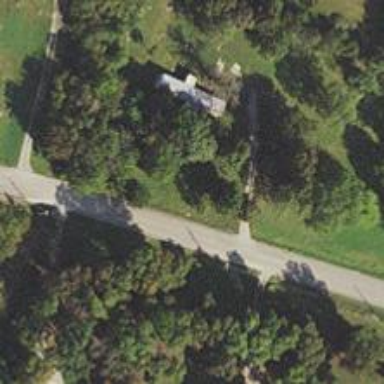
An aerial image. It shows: Driveway.